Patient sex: M
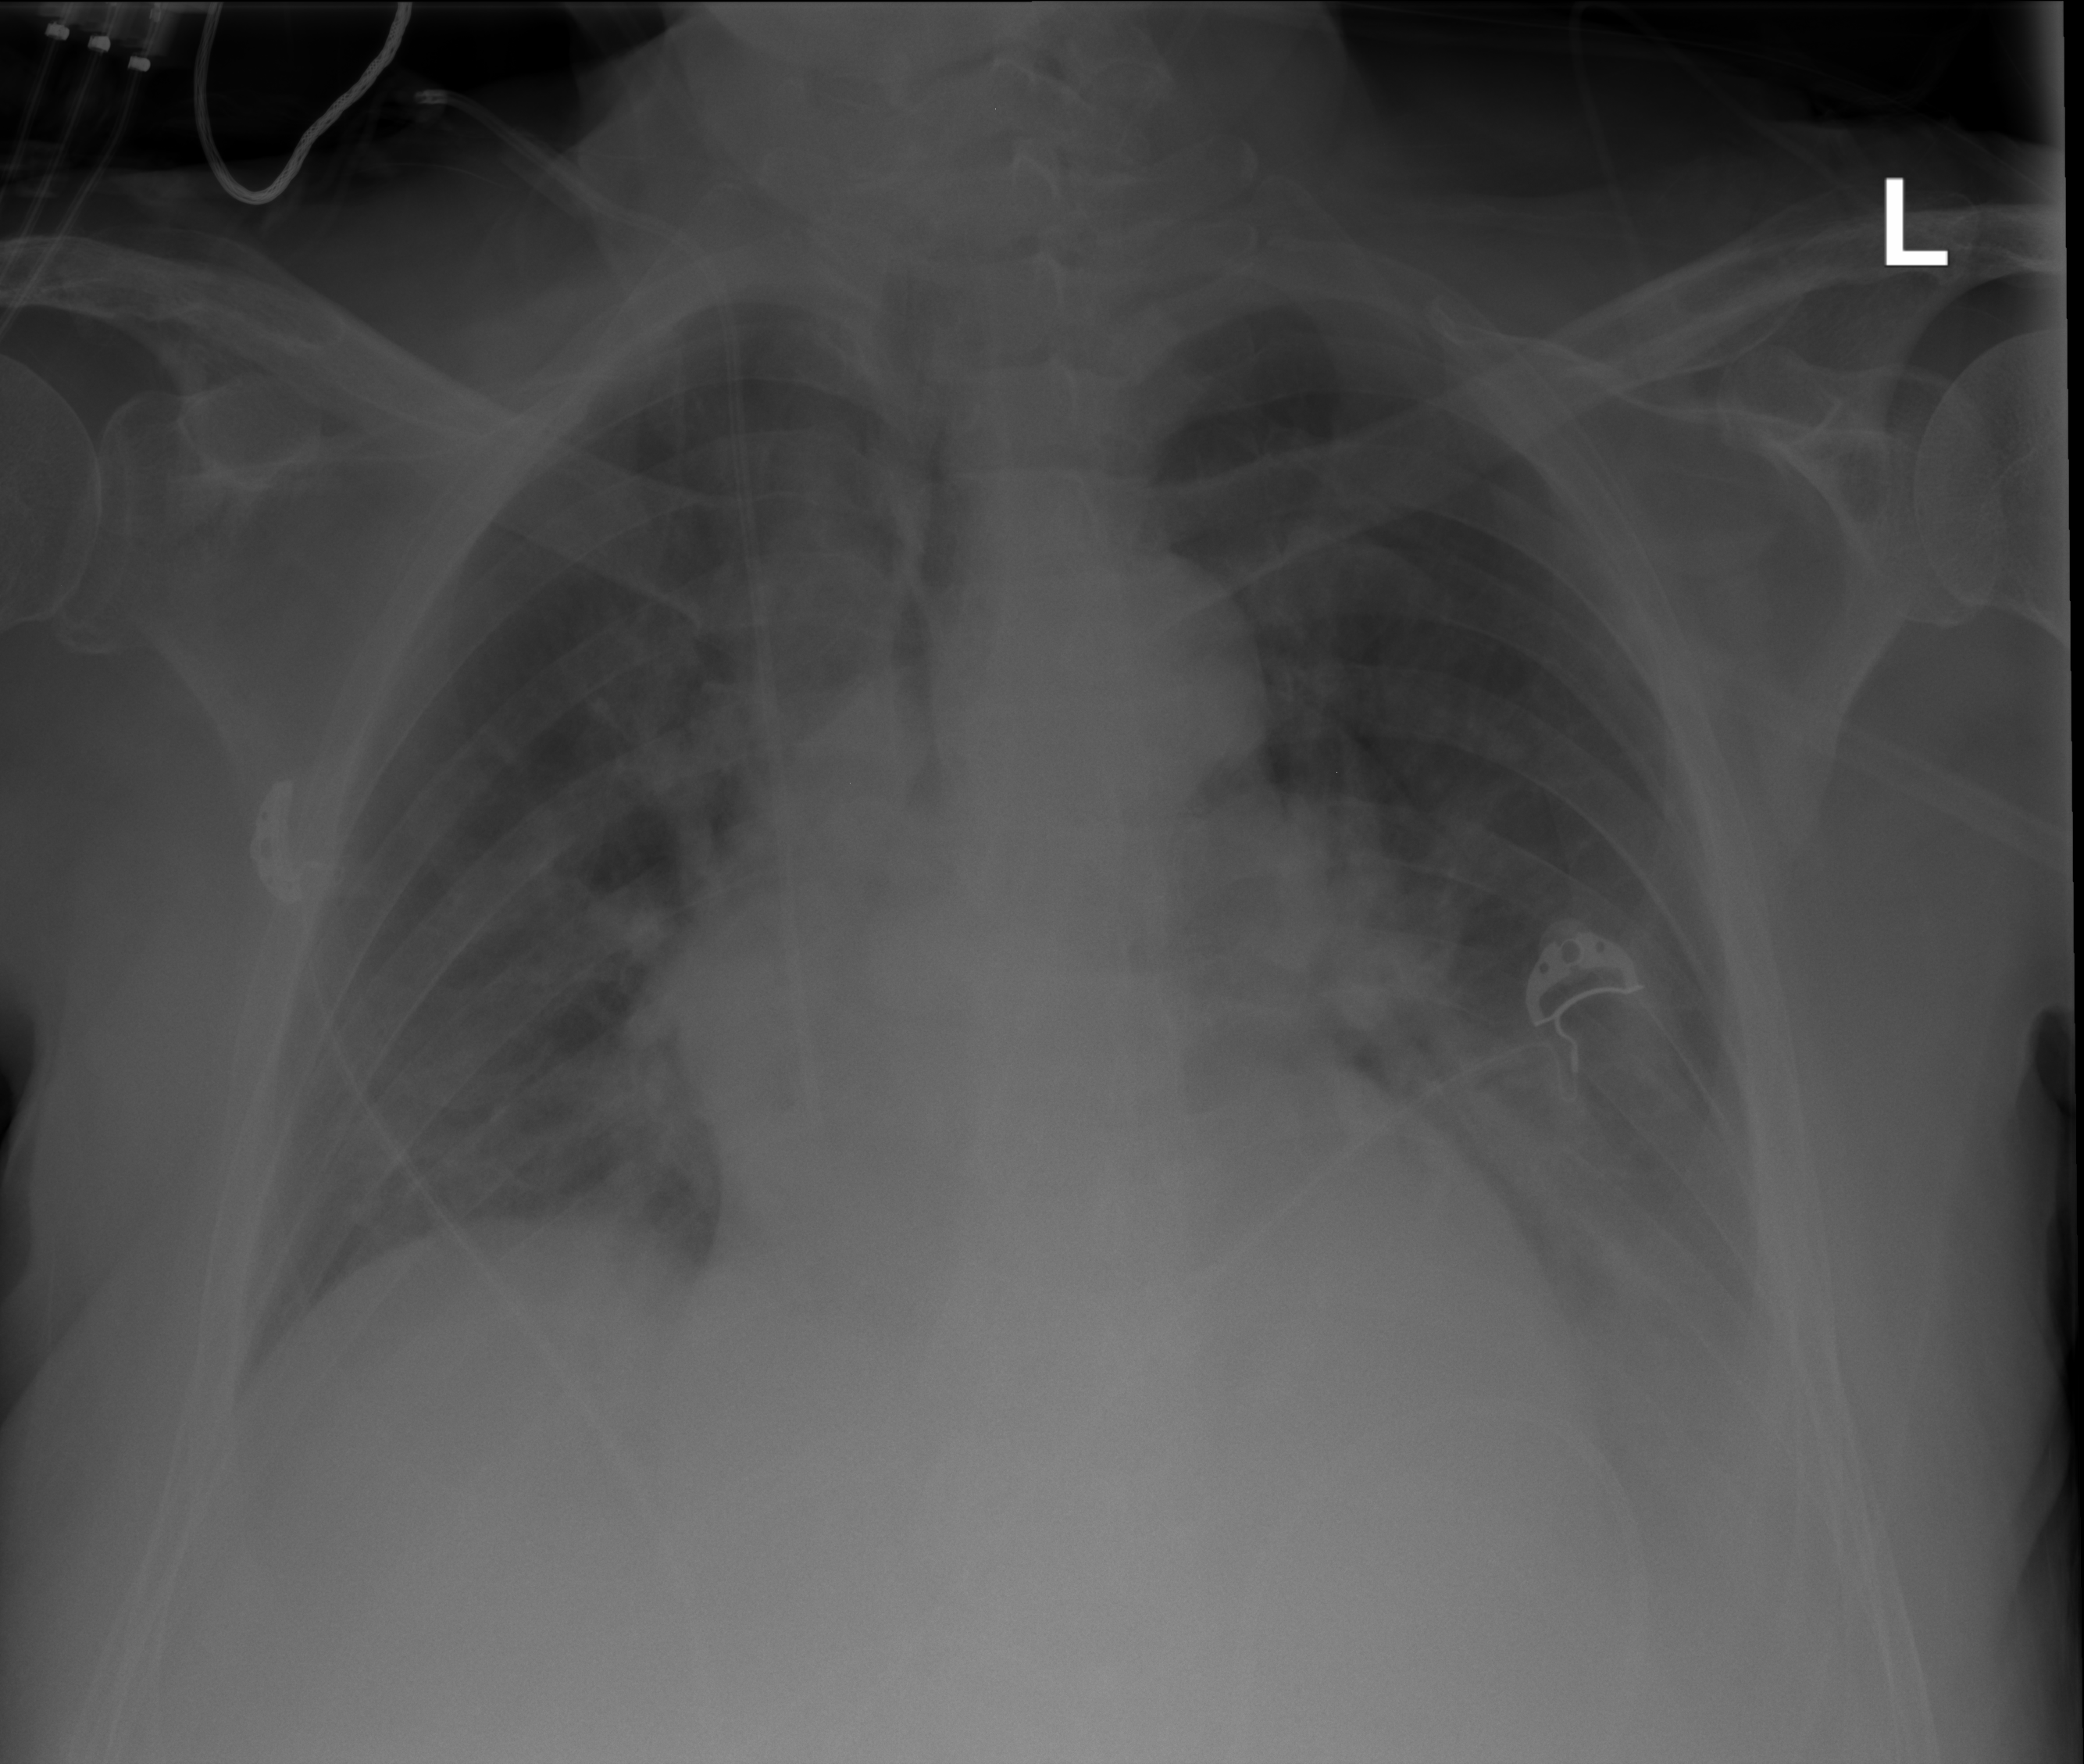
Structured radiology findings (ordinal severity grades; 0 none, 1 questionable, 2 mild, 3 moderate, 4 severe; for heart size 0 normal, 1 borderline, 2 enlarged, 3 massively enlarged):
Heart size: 2
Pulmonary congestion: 2
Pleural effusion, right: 2
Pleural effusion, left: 2
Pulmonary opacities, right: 0
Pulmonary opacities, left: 0
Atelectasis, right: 0
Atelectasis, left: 2